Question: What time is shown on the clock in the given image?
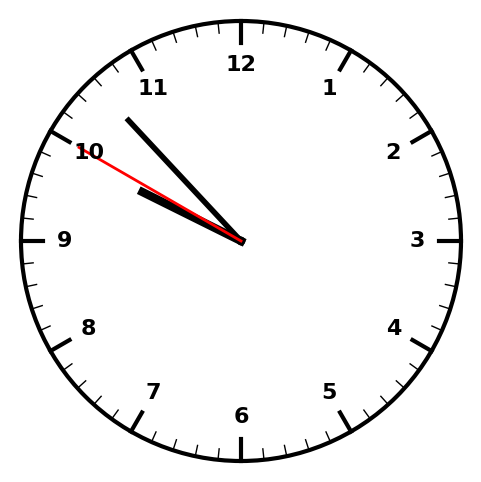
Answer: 09:52:50